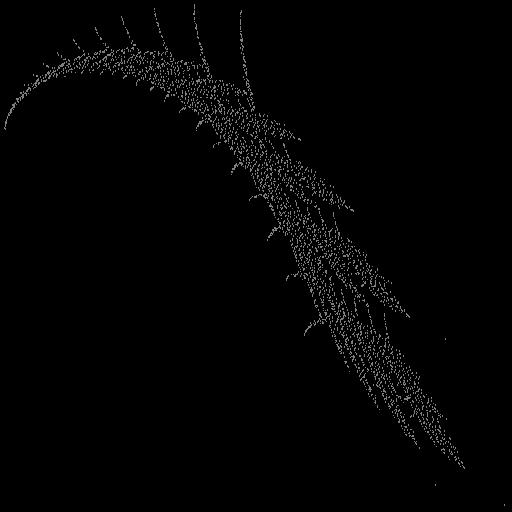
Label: snail